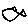
Label: fish